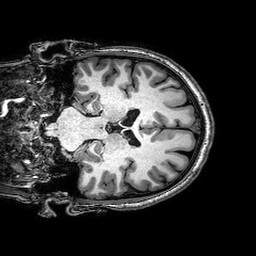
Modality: T1w
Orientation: coronal
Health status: healthy
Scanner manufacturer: philips
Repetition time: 0.008196 s
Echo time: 0.00377 s